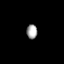
Tissue: prostate
Cell type: Epithelial cells
Senescence score: 0.2644
Nuclear area (px): 151
Mean DAPI intensity: 164.689